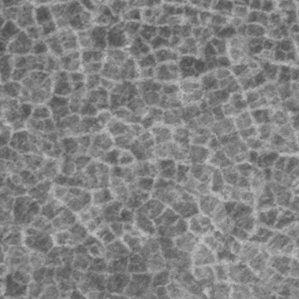
Label: frost